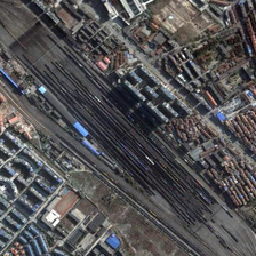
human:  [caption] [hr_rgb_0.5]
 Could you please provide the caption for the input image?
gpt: There are many buildings, streets and roads.

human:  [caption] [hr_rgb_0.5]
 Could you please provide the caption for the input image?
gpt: There are many buildings, trains and roads.

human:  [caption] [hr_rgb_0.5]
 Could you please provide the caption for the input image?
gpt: it is gray road, black trains and in all color`s buildings .

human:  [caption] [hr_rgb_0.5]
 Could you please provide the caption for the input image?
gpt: Railway and highway construction

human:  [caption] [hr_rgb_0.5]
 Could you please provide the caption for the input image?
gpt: There are many buildings, streets and roads here.